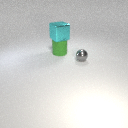
large green rubber cylinder behind small gray metal sphere